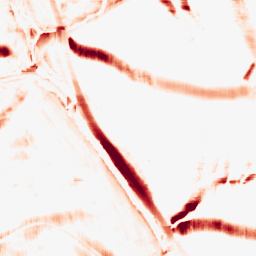
Category: morphological
Decomposition family: morphological_rect
Decomposition parameters: operation: opening
width: 20
height: 20
Upsampling method: bilinear
Upsampling parameters: scale: 2
Upsampling scale: 2